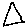
Label: triangle